Question: I need a help to sort the files that rapidminer classified into the labels (folders), is this task possible in rapidminer or java code that reads the resulting example set?
this is the resulting table

ie: I just want to split files into folders represent its labels
this is the sample example set
'''
Data: SimpleExampleSet: 15 examples, 31988 regular attributes,
special attributes = { label = #0: label (polynominal/single_value)/values=[test1]
metadata_file = #1: metadata_file (polynominal/single_value)/values=[0.txt, 1.txt, 10.txt, 11.txt, 12.txt, 13.txt, 14.txt, 2.txt, 3.txt, 4.txt, 5.txt, 6.txt, 7.txt, 8.txt, 9.txt]
metadata_path = #2: metadata_path (polynominal/single_value)/values=[D:\Finaltests est1.txt, D:\Finaltests est1.txt, D:\Finaltests est1.txt, D:\Finaltests est1 .txt, D:\Finaltests est1
.txt, D:\Finaltests est1.txt, D:\Finaltests est1
.txt, D:\Finaltests est1.txt, D:\Finaltests est1.txt, D:\Finaltests est1.txt, D:\Finaltests est1.txt, D:\Finaltests est1.txt, D:\Finaltests est1.txt, D:\Finaltests est1\8.txt, D:\Finaltests est1\9.txt]
metadata_date = #3: metadata_date (date_time/single_value)
confidence_sport = #31993: confidence(sport) (real/single_value)
confidence_places = #31994: confidence(places) (real/single_value)
prediction = #31992: prediction(label) (binominal/single_value) }
'''
thank you.
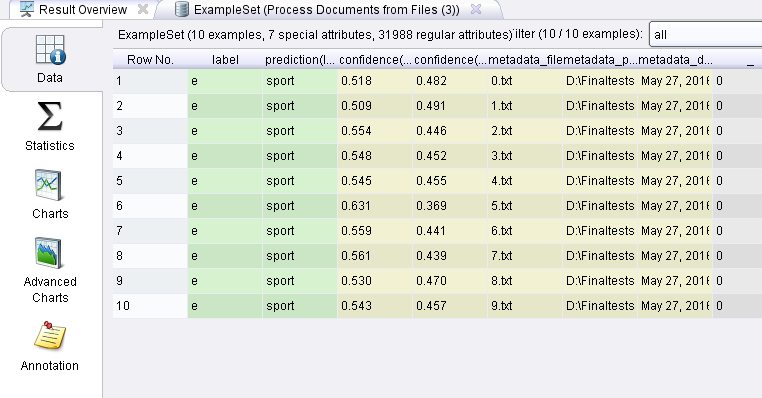
Answer: It's a slightly more complicated process than I said initially so I've included an example below. It assumes Linux and will copy any files from '/tmp/old' to '/tmp/new/A' or '/tmp/new/B'. 'A' and 'B' is determined by the label.
'''
<?xml version="1.0" encoding="UTF-8" standalone="no"?>
<process version="7.0.001">
<context>
<input/>
<output/>
<macros/>
</context>
<operator activated="true" class="process" compatibility="7.0.001" expanded="true" name="Process">
<process expanded="true">
<operator activated="true" class="loop_files" compatibility="7.0.001" expanded="true" height="82" name="Loop Files" width="90" x="45" y="34">
<parameter key="directory" value="/tmp/old"/>
<process expanded="true">
<operator activated="true" class="provide_macro_as_log_value" compatibility="7.0.001" expanded="true" height="82" name="parent_path" width="90" x="179" y="34">
<parameter key="macro_name" value="parent_path"/>
</operator>
<operator activated="true" class="provide_macro_as_log_value" compatibility="7.0.001" expanded="true" height="82" name="file_name" width="90" x="179" y="136">
<parameter key="macro_name" value="file_name"/>
</operator>
<operator activated="true" class="log" compatibility="7.0.001" expanded="true" height="82" name="Log" width="90" x="380" y="34">
<list key="log">
<parameter key="parent_path" value="operator.parent_path.value.macro_value"/>
<parameter key="file_name" value="operator.file_name.value.macro_value"/>
</list>
</operator>
<connect from_op="parent_path" from_port="through 1" to_op="file_name" to_port="through 1"/>
<connect from_op="file_name" from_port="through 1" to_op="Log" to_port="through 1"/>
<connect from_op="Log" from_port="through 1" to_port="out 1"/>
<portSpacing port="source_file object" spacing="0"/>
<portSpacing port="source_in 1" spacing="0"/>
<portSpacing port="sink_out 1" spacing="0"/>
<portSpacing port="sink_out 2" spacing="0"/>
</process>
</operator>
<operator activated="true" class="log_to_data" compatibility="7.0.001" expanded="true" height="103" name="Log to Data" width="90" x="179" y="34"/>
<operator activated="true" class="generate_attributes" compatibility="7.0.001" expanded="true" height="82" name="Generate Attributes (2)" width="90" x="313" y="34">
<list key="function_descriptions">
<parameter key="label" value="if(rand()&gt;0.5, &quot;A&quot;, &quot;B&quot;)"/>
</list>
</operator>
<operator activated="true" class="generate_attributes" compatibility="7.0.001" expanded="true" height="82" name="Generate Attributes" width="90" x="313" y="187">
<list key="function_descriptions">
<parameter key="old" value="parent_path + &quot;/&quot; + file_name"/>
<parameter key="new" value="&quot;/tmp/new/&quot; + label+ &quot;/&quot; + file_name"/>
</list>
</operator>
<operator activated="true" class="loop_examples" compatibility="7.0.001" expanded="true" height="82" name="Loop Examples" width="90" x="514" y="187">
<process expanded="true">
<operator activated="true" class="extract_macro" compatibility="7.0.001" expanded="true" height="68" name="old" width="90" x="112" y="34">
<parameter key="macro" value="old"/>
<parameter key="macro_type" value="data_value"/>
<parameter key="attribute_name" value="old"/>
<parameter key="example_index" value="%{example}"/>
<list key="additional_macros"/>
</operator>
<operator activated="true" class="extract_macro" compatibility="7.0.001" expanded="true" height="68" name="new" width="90" x="112" y="136">
<parameter key="macro" value="new"/>
<parameter key="macro_type" value="data_value"/>
<parameter key="attribute_name" value="new"/>
<parameter key="example_index" value="%{example}"/>
<list key="additional_macros"/>
</operator>
<operator activated="true" class="copy_file" compatibility="7.0.001" expanded="true" height="82" name="Copy File" width="90" x="380" y="34">
<parameter key="source_file" value="%{old}"/>
<parameter key="new_file" value="%{new}"/>
</operator>
<connect from_port="example set" to_op="old" to_port="example set"/>
<connect from_op="old" from_port="example set" to_op="new" to_port="example set"/>
<connect from_op="new" from_port="example set" to_op="Copy File" to_port="through 1"/>
<connect from_op="Copy File" from_port="through 1" to_port="example set"/>
<portSpacing port="source_example set" spacing="0"/>
<portSpacing port="sink_example set" spacing="0"/>
<portSpacing port="sink_output 1" spacing="0"/>
</process>
</operator>
<connect from_op="Loop Files" from_port="out 1" to_op="Log to Data" to_port="through 1"/>
<connect from_op="Log to Data" from_port="exampleSet" to_op="Generate Attributes (2)" to_port="example set input"/>
<connect from_op="Generate Attributes (2)" from_port="example set output" to_op="Generate Attributes" to_port="example set input"/>
<connect from_op="Generate Attributes" from_port="example set output" to_op="Loop Examples" to_port="example set"/>
<connect from_op="Loop Examples" from_port="example set" to_port="result 1"/>
<portSpacing port="source_input 1" spacing="0"/>
<portSpacing port="sink_result 1" spacing="0"/>
<portSpacing port="sink_result 2" spacing="0"/>
</process>
</operator>
</process>
'''
I used 'Copy File' to avoid moving files around and causing damage, hopefully you can see how it works.
In summary, if you make attributes with old and new names, you have to use 'Loop Examples' to go through each example. Inside this loop operator, you have to extract the values to pass to the 'Copy File' operator as macros.
Hope that helps as a basis.